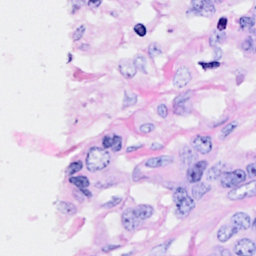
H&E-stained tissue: Breast